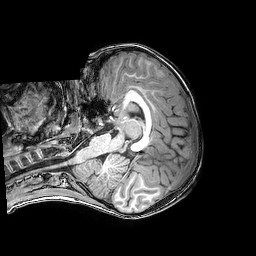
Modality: T1w
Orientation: axial
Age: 7
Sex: male
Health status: healthy